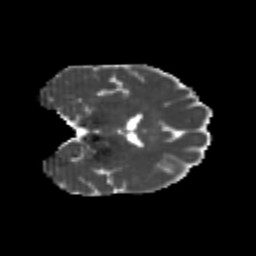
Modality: MD
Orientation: coronal
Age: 26
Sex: female
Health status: healthy
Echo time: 0.074 s